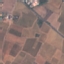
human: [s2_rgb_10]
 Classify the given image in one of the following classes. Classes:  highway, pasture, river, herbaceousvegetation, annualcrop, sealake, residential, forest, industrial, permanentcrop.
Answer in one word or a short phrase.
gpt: PermanentCrop